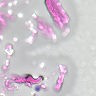
Metastatic tissue present: no